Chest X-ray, PA view. Patient: 53 years old, sex M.
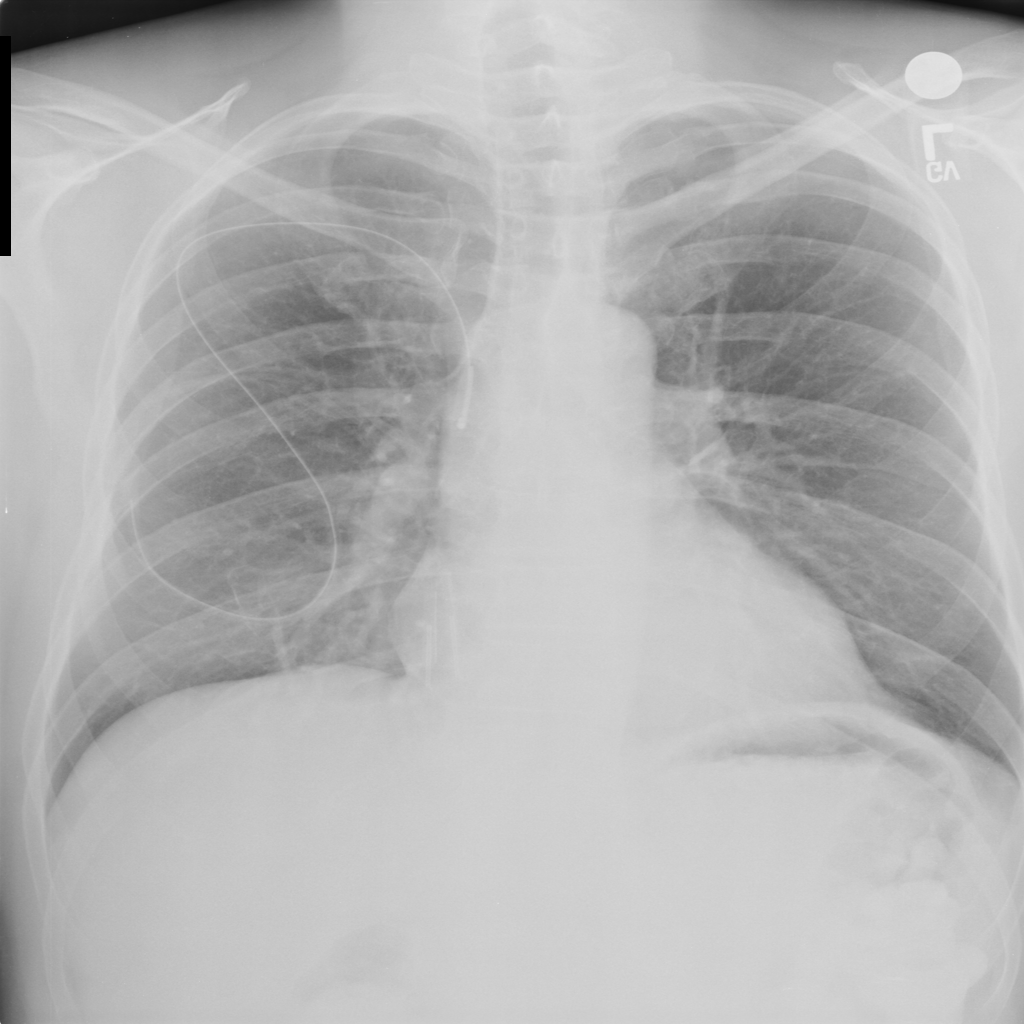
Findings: No Finding